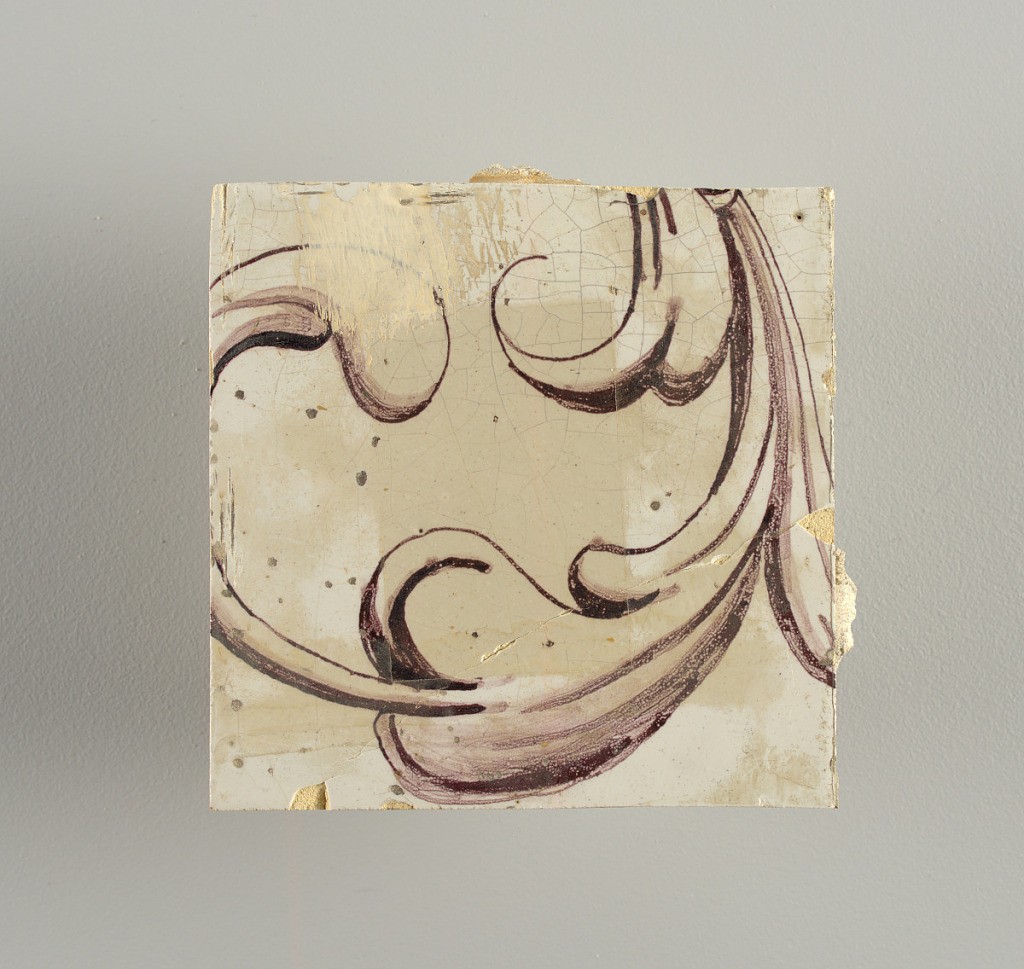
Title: Wall facing
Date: ca. 1725
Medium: tin-glazed earthenware, underglaze
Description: Running design for a frieze or a dado, composed of scrolls of foliage and strapwork, and four repeating motifs--a seated woman in a small upright oval medallion, a putto seated on a rocailled base, and strapwork in axial pattern.  The various panels, A to F, show various repeats of the same design, all being five tiles high and a varying number of tiles wide.